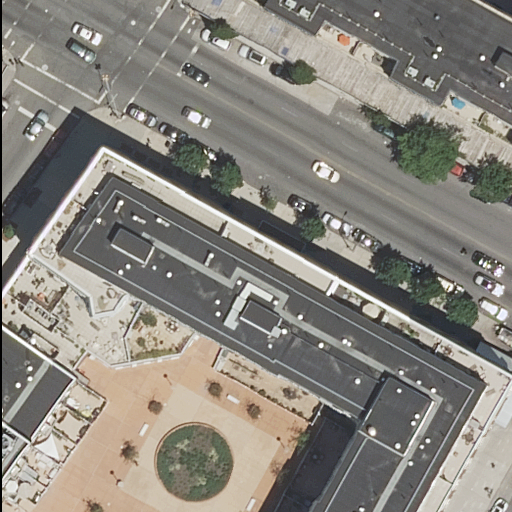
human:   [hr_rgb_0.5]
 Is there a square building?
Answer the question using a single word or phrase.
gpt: no

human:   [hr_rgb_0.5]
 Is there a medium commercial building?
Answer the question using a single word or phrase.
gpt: no

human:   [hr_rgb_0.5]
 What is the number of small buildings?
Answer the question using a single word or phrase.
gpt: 0

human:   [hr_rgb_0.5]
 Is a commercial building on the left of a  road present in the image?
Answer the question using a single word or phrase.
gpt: no

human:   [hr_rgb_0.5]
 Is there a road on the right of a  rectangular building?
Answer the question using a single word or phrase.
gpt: no

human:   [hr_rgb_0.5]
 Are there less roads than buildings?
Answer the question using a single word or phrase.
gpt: no

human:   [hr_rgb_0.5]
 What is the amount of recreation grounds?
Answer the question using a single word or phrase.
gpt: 0

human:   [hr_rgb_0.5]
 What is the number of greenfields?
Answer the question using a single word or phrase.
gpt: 0

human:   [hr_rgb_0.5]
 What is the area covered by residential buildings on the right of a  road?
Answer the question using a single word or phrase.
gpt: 727m2

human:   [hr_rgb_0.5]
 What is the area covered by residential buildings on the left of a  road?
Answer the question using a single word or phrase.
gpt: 0m2

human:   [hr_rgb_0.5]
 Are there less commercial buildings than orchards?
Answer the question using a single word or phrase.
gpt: no

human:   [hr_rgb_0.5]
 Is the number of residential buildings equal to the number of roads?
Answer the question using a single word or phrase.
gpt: no

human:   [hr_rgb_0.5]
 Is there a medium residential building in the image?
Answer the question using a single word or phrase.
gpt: no

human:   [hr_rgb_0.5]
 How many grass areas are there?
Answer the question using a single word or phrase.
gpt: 0

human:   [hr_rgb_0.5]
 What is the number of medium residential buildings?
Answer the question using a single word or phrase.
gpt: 0

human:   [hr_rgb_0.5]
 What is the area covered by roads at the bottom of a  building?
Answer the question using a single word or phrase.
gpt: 0m2

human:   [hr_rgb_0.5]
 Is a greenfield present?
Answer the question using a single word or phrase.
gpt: no

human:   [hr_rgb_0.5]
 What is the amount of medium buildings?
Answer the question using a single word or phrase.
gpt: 0

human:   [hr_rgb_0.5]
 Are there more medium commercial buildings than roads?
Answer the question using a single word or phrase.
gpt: no

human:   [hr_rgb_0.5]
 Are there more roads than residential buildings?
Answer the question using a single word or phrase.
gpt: yes

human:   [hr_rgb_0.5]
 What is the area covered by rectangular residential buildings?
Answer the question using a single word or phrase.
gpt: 5871m2

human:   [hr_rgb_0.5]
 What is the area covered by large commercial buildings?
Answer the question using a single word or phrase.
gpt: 0m2

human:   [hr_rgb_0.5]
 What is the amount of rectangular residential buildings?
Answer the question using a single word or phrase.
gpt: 2

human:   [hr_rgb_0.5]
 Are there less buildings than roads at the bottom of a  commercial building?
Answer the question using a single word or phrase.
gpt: no

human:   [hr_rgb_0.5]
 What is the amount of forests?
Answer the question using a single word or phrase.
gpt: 0

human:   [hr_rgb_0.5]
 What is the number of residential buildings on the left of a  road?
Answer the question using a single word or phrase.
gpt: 0

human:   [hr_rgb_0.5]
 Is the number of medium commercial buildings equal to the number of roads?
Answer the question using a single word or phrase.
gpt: no

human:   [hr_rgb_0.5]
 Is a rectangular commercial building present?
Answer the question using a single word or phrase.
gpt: no

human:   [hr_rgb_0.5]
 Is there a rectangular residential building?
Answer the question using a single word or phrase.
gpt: yes

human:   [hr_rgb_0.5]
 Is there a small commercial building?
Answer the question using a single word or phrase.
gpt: no

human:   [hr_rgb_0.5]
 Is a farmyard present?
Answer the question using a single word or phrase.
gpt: no

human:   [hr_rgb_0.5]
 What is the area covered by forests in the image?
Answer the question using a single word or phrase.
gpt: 0m2

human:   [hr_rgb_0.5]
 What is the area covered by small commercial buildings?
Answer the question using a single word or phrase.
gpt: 0m2

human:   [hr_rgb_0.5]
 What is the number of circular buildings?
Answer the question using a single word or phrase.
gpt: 0

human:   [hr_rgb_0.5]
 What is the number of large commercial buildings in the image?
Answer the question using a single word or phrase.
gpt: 0

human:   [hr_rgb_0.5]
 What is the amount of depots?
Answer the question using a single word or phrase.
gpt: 0